Question: I'm trying to make a bar plot with only the borders, but I'm having some difficulty on the legend. So far, I have this plot:

As you can see, it have two legends, but I want combining them in only one: a white square with only the colored borders. There a way to do this?
The code:
'''
piramide <- structure(list(Sexo = structure(c(2L, 2L, 2L, 2L, 2L, 2L, 2L,
2L, 2L, 2L, 2L, 2L, 2L, 2L, 2L, 2L, 2L, 2L, 2L, 2L, 2L, 2L, 2L,
2L, 2L, 2L, 2L, 2L, 2L, 2L, 2L, 2L, 2L, 2L, 2L, 2L, 2L, 2L, 2L,
2L, 2L, 2L, 1L, 1L, 1L, 1L, 1L, 1L, 1L, 1L, 1L, 1L, 1L, 1L, 1L,
1L, 1L, 1L, 1L, 1L, 1L, 1L, 1L, 1L, 1L, 1L, 1L, 1L, 1L, 1L, 1L,
1L, 1L, 1L, 1L, 1L, 1L, 1L, 1L, 1L, 1L, 1L, 1L, 1L), .Label = c("Homens",
"Mulheres"), class = "factor"), Idade = structure(c(1L, 1L, 2L,
2L, 3L, 3L, 4L, 4L, 5L, 5L, 6L, 6L, 7L, 7L, 8L, 8L, 9L, 9L, 10L,
10L, 11L, 11L, 12L, 12L, 13L, 13L, 14L, 14L, 15L, 15L, 16L, 16L,
17L, 17L, 18L, 18L, 19L, 19L, 20L, 20L, 21L, 21L, 1L, 1L, 2L,
2L, 3L, 3L, 4L, 4L, 5L, 5L, 6L, 6L, 7L, 7L, 8L, 8L, 9L, 9L, 10L,
10L, 11L, 11L, 12L, 12L, 13L, 13L, 14L, 14L, 15L, 15L, 16L, 16L,
17L, 17L, 18L, 18L, 19L, 19L, 20L, 20L, 21L, 21L), .Label = c("0-4",
"5-9", "10-14", "15-19", "20-24", "25-29", "30-34", "35-39",
"40-44", "45-49", "50-54", "55-59", "60-64", "65-69", "70-74",
"75-79", "80-84", "85-89", "90-94", "95-99", "100+"), class = "factor"),
Perc = c(1.59237282003039, 2.0105209519813, 1.60793110934221,
2.09744619627121, 1.87169838627976, 2.53244709549787, 2.64925103118894,
3.91463341526287, 4.45980172226644, 4.93263293567532, 4.33389784785085,
5.56046023590708, 3.94310892632336, 4.72610174397569, 3.61856863738331,
4.58530663629279, 3.47709675085028, 4.54334272525628, 4.22570374122585,
4.33389784785085, 3.87304418200348, 4.26297127143788, 3.11956717223188,
3.9970330704103, 2.77523829506624, 3.43765829654823, 2.68044481745699,
2.75273174614661, 2.36449815471452, 2.53469516216054, 1.89699358551646,
2.11665098777046, 1.24617828667346, 1.7512120992836, 0.708890354295306,
1.02576163253492, 0.256279599544392, 0.442868514364281, 0.058075055452311,
0.124104493812866, 0.014237755530244, 0.0191764961285187,
-1.64990230841595, -2.11992686289791, -1.59454374412041,
-2.10606378514478, -1.92886605398365, -2.65758947305317,
-2.52659382010276, -3.80747557100893, -4.14972139807511,
-4.34251543672442, -3.83257898207542, -5.04667486793545,
-3.35711288292069, -4.24741298212606, -3.22273681163615,
-3.68083448234518, -2.84680512338085, -3.37472273844494,
-3.08509681673761, -3.19632390187423, -2.67370061746898,
-3.06606845647297, -2.14278220730172, -2.72487155365801,
-1.78646364126851, -2.24003184021999, -1.56203165277861,
-1.71901005861495, -1.35483484203585, -1.38034590057168,
-0.935570409447875, -1.06375280411028, -0.479212876925844,
-0.760185252189015, -0.228928121815239, -0.399811853245532,
-0.0618218332234279, -0.126637238584557, -0.0172351777471375,
-0.024241985671901, -0.00180910340835082, -0.00262274443978179
), Ano = c(2010, 2000, 2010, 2000, 2010, 2000, 2010, 2000,
2010, 2000, 2000, 2010, 2000, 2010, 2010, 2000, 2010, 2000,
2010, 2000, 2000, 2010, 2000, 2010, 2000, 2010, 2000, 2010,
2010, 2000, 2000, 2010, 2000, 2010, 2000, 2010, 2000, 2010,
2000, 2010, 2000, 2010, 2010, 2000, 2010, 2000, 2010, 2000,
2010, 2000, 2010, 2000, 2000, 2010, 2000, 2010, 2010, 2000,
2010, 2000, 2000, 2010, 2000, 2010, 2000, 2010, 2000, 2010,
2000, 2010, 2000, 2010, 2000, 2010, 2000, 2010, 2000, 2010,
2000, 2010, 2000, 2010, 2010, 2000)), .Names = c("Sexo",
"Idade", "Perc", "Ano"), row.names = c(NA, -84L), class = "data.frame")
require(ggplot2)
ggplot(data=piramide, aes(x = Idade, fill = Sexo, colour = Sexo, y = Perc)) + geom_bar(position = 'identity', stat = 'identity') + coord_flip() + scale_y_continuous(breaks = seq(-40, 40, 2), labels = abs(seq(-40, 40, 2))) + ylab('Percentual') + xlab('Faixa etaria') + scale_colour_manual('', values = c("dodgerblue1", "pink")) + theme(legend.position = "bottom") + geom_text(aes(label = ifelse(Perc != 0,paste0(round(abs(Perc), 1),'%'), ''), y = ifelse(Sexo == 'Homens', -.1, .1), hjust=ifelse(Sexo == 'Homens', 1, 0)), size = 3) + facet_wrap(~Ano) + theme_bw() + scale_fill_manual(values=c('white', 'white'))
'''
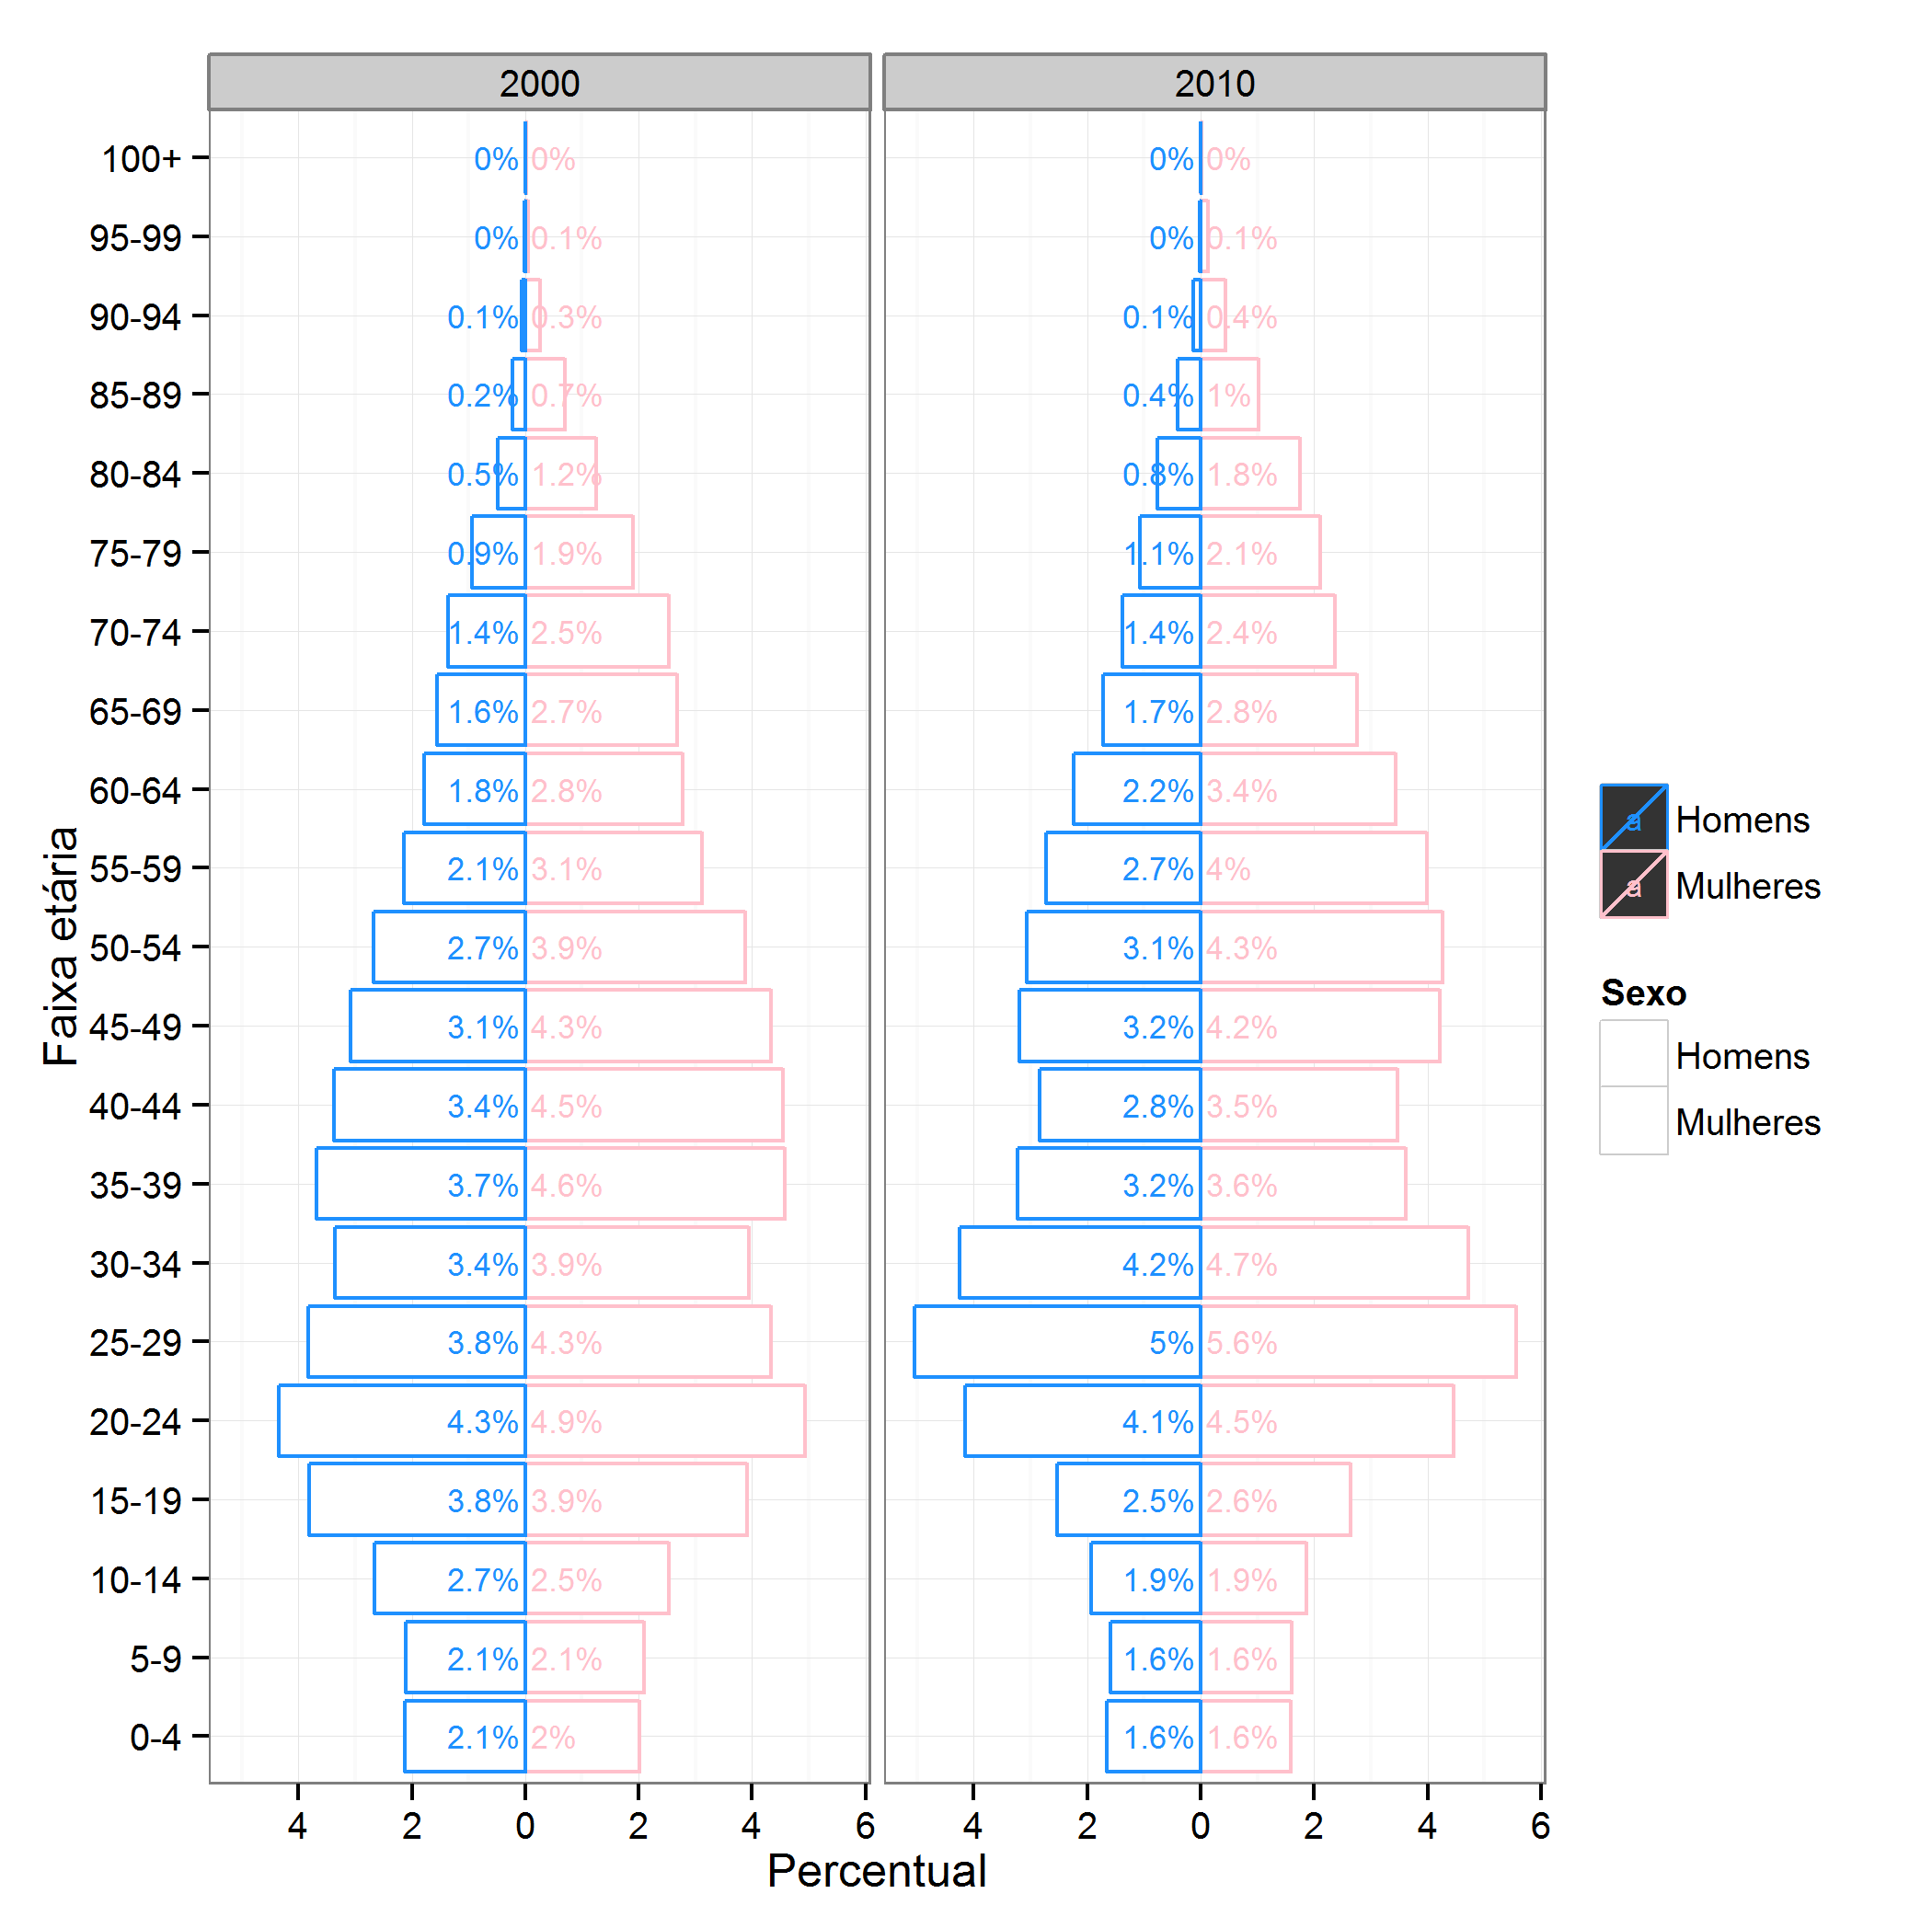
Answer: To join the legends you should set the same legend names inside the 'scale_fill_manual()' and 'scale_color_manual()'.
'''
+ scale_colour_manual('', values = c("dodgerblue1", "pink"))
+ scale_fill_manual('', values=c('white', 'white'))
'''